Aerial crown-view tile of a tropical tree (Barro Colorado Island, Panama), acquired 20250317:
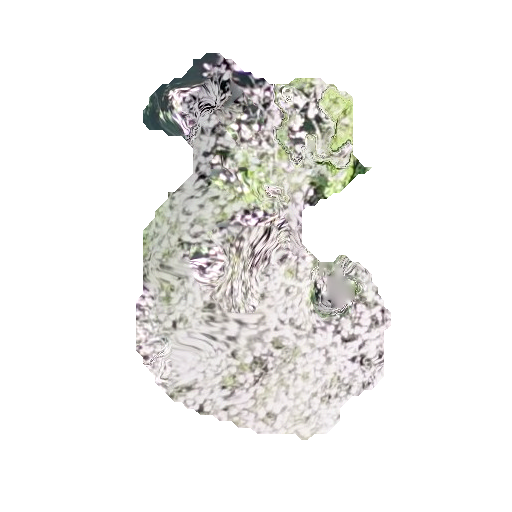
Species: Tabebuia rosea
GBIF accepted scientific name: Tabebuia rosea
Crown area: 101.404 m²